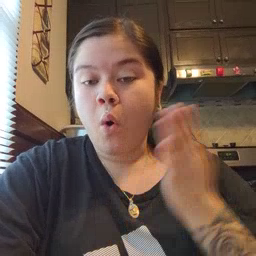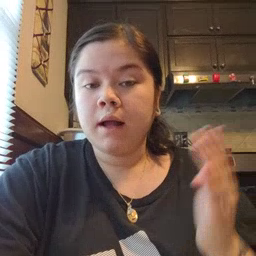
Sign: open